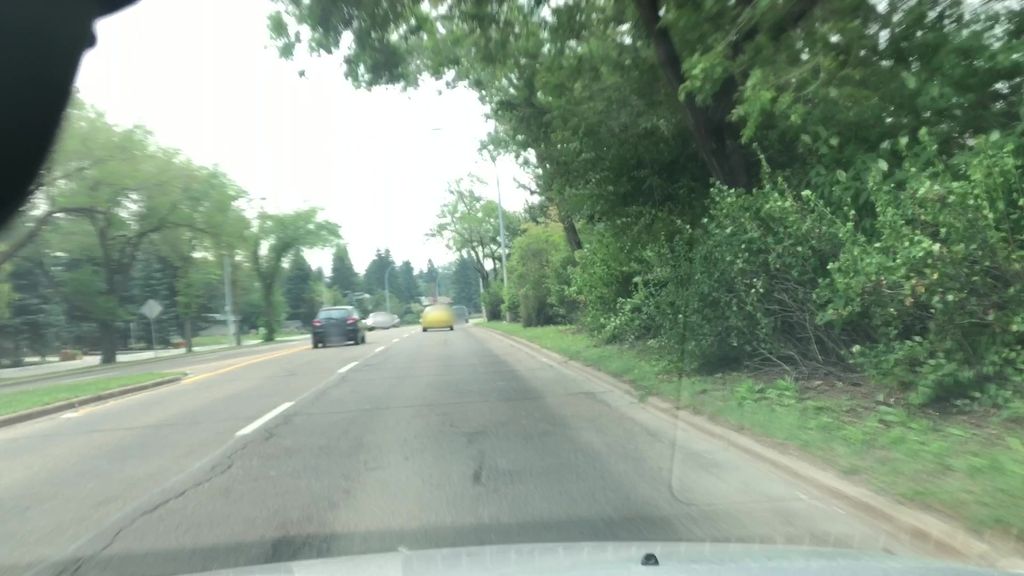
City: edmonton